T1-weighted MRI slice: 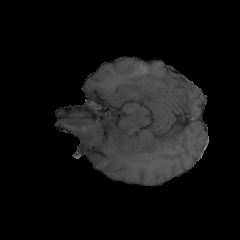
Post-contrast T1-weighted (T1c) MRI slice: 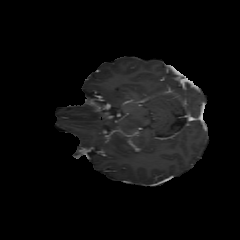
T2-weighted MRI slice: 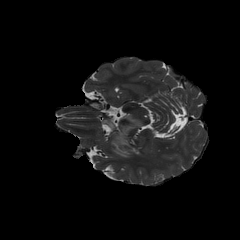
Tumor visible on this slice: yes